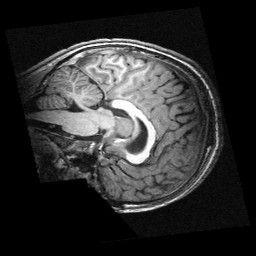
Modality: T1w
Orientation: sagittal
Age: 12
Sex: male
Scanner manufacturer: siemens
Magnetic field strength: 3 T
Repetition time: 2.3 s
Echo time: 0.00336 s